Question: I've got a Collection which I represent in a ListView and it is Grouped by OrderID with an Expander.
In the Expander Header I show the OrderID, as well as an Invoice TextBox.
In the actual ListView.View I show the CustomerName, OrderID and an Invoice TextBox.
So each Row of data has it's own Invoice TextBox and each Grouping header had an Invoice TextBox.
When I enter a value into the Group Header Invoice TextBox this automatically updates it's members Invoice TextBoxes. But the individual rows do not update the Grouping Invoice TextBox.

As can be seen from the image (this describes it a lot better)
Now when the user clicks on the "Process Selected Items" button I'd like to be able to have the Collection update with the InvoiceID's from the TextBoxes. So somehow I need to link the grouped rows to the Collection as well as to the GroupHeader row.
Is this possible?
Here is the code:
WPF
'''
<UserControl x:Class="TestGrouping.MainWindowView"
xmlns="http://schemas.microsoft.com/winfx/2006/xaml/presentation"
xmlns:x="http://schemas.microsoft.com/winfx/2006/xaml"
Height="350" Width="525"
xmlns:cal="http://www.caliburnproject.org">
<UserControl.Resources>
<CollectionViewSource x:Key='src' Source="{Binding NewOrders}">
<CollectionViewSource.GroupDescriptions>
<PropertyGroupDescription PropertyName="OrderID" />
</CollectionViewSource.GroupDescriptions>
</CollectionViewSource>
<CollectionViewSource x:Key="OrderGroup" Source="{Binding Path=NewOrders}" />
<Style x:Key="CustomListViewItemStyle" TargetType="{x:Type ListViewItem}">
<Style.Triggers>
<Trigger Property="ItemsControl.AlternationIndex" Value="0">
<Setter Property="Background" Value="#f6f2f2"></Setter>
</Trigger>
</Style.Triggers>
</Style>
</UserControl.Resources>
<Grid x:Name="LayoutRoot" ShowGridLines="False" >
<Grid.RowDefinitions>
<RowDefinition Height="Auto" />
<RowDefinition Height="Auto" />
</Grid.RowDefinitions>
<Button Grid.Column="0" Grid.Row="0" x:Name="ProcessItems" Content="Process Selected Items" HorizontalAlignment="Left" MinWidth="80" cal:Message.Attach="ProcessItems($datacontext)"/>
<ListView ItemsSource="{Binding Source={StaticResource src}}" BorderThickness="1" Grid.Column="0" Grid.Row="1" Height="580">
<ListView.GroupStyle>
<GroupStyle>
<GroupStyle.ContainerStyle>
<Style TargetType="{x:Type GroupItem}">
<Setter Property="Margin" Value="0,0,0,5"/>
<Setter Property="Template">
<Setter.Value>
<ControlTemplate TargetType="{x:Type GroupItem}">
<Expander IsExpanded="{Binding Mode=TwoWay, Path=IsSelected, RelativeSource={RelativeSource AncestorType=ListBoxItem, Mode=FindAncestor}}" BorderBrush="#FFA4B97F" BorderThickness="1,1,1,1" >
<Expander.Header>
<DockPanel>
<TextBlock FontWeight="Bold" Text="OrderID : " Margin="5,0,0,0" />
<TextBlock FontWeight="Bold" Text="{Binding Path=Name}" Margin="5,0,0,0" Width="100"/>
<TextBlock FontWeight="Bold" Text="Count : " Margin="5,0,0,0" />
<TextBlock FontWeight="Bold" Text="{Binding Path=ItemCount}" Margin="5,0,0,0" Width="100"/>
<TextBlock FontWeight="Bold" Text="InvoiceID : " Margin="5,0,0,0" />
<TextBox x:Name="GroupInvoiceID" Margin="5,0,0,0" Width="100" BorderThickness="1" BorderBrush="#FFA4C5E8" />
</DockPanel>
</Expander.Header>
<Expander.Content>
<ItemsPresenter />
</Expander.Content>
</Expander>
</ControlTemplate>
</Setter.Value>
</Setter>
</Style>
</GroupStyle.ContainerStyle>
</GroupStyle>
</ListView.GroupStyle>
<ListView.View>
<GridView AllowsColumnReorder="False" x:Name="GridView1">
<GridViewColumn Header="Customer Name" DisplayMemberBinding="{Binding Path=Customer}" ></GridViewColumn>
<GridViewColumn Header="Order ID" DisplayMemberBinding="{Binding Path=OrderID}" ></GridViewColumn>
<GridViewColumn Header="Invoice ID">
<GridViewColumn.CellTemplate>
<DataTemplate>
<TextBox x:Name="InvoiceID" HorizontalAlignment="Stretch" Width="100" Text="{Binding ElementName=GroupInvoiceID, Path=Text, Mode=OneWay, UpdateSourceTrigger=PropertyChanged}" BorderThickness="1" BorderBrush="#FFA4C5E8" />
</DataTemplate>
</GridViewColumn.CellTemplate>
</GridViewColumn>
</GridView>
</ListView.View>
</ListView>
</Grid>
'''
And here is the code:
'''
using System;
using System.Collections.Generic;
using System.Linq;
using System.Text;
using Caliburn.Micro;
using System.Collections.ObjectModel;
using System.Windows;
namespace TestGrouping
{
public class MainWindowViewModel : Conductor<object>
{
public MainWindowViewModel() {
List<OrderViewModel> all = new List<OrderViewModel>();
OrderViewModel ovm = new OrderViewModel();
ovm.ID = 1;
ovm.Customer = "cust1";
ovm.OrderID = "0001";
all.Add(ovm);
ovm = new OrderViewModel();
ovm.ID = 2;
ovm.Customer = "cust2";
ovm.OrderID = "0001";
all.Add(ovm);
ovm = new OrderViewModel();
ovm.ID = 3;
ovm.Customer = "cust3";
ovm.OrderID = "0002";
all.Add(ovm);
ovm = new OrderViewModel();
ovm.ID = 4;
ovm.Customer = "cust3";
ovm.OrderID = "0003";
all.Add(ovm);
this.NewOrders = new ObservableCollection<OrderViewModel>(all);
this.NotifyOfPropertyChange(() => this.NewOrders);
}
public ObservableCollection<OrderViewModel> NewOrders { get; private set; }
public void ProcessItems(object obj)
{
}
}
public class OrderViewModel
{
public OrderViewModel()
{
}
int _ID;
public int ID
{
get { return _ID; }
set
{
if (value == _ID)
return;
_ID = value;
}
}
string _Customer;
public string Customer
{
get { return _Customer; }
set
{
if (value == _Customer)
return;
_Customer = value;
}
}
string _OrderID;
public string OrderID
{
get { return _OrderID; }
set
{
if (value == _OrderID)
return;
_OrderID = value;
}
}
string _InvoiceNumber;
public string InvoiceNumber
{
get { return _InvoiceNumber; }
set
{
if (value == _InvoiceNumber)
return;
_InvoiceNumber = value;
}
}
}
}
'''
I know this is quite long but I've tried to provide as much information as possible.
Any help would be great, or any pointers in the right direction.
And shout if there is any information I have missed out.
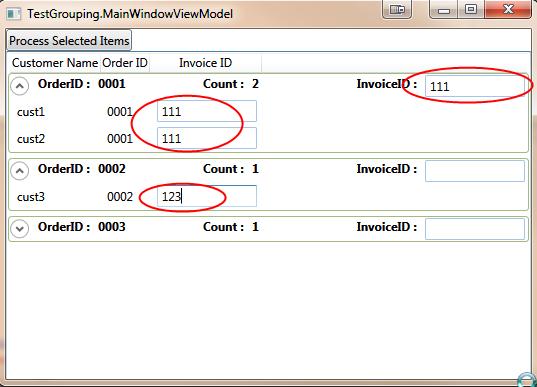
Answer: I have managed to figure this out - may not be the most elegant, but I think it works.
I added a Change event to the item TextBox which will update the collection.
So my Listview.View is now as follows:
'''
<ListView.View>
<GridView AllowsColumnReorder="False" x:Name="GridView1">
<GridViewColumn Header="Customer Name" DisplayMemberBinding="{Binding Path=Customer}" ></GridViewColumn>
<GridViewColumn Header="Order ID" DisplayMemberBinding="{Binding Path=OrderID}" ></GridViewColumn>
<GridViewColumn Header="Invoice ID">
<GridViewColumn.CellTemplate>
<DataTemplate>
<TextBox x:Name="InvoiceID" HorizontalAlignment="Stretch" Width="100" Text="{Binding ElementName=GroupInvoiceID, Path=Text, Mode=OneWay, UpdateSourceTrigger=PropertyChanged}" BorderThickness="1" BorderBrush="#FFA4C5E8"
cal:Message.Attach="[Event TextChanged]=[Action InvoiceID_TextChanged($datacontext, $eventArgs)]" />
</DataTemplate>
</GridViewColumn.CellTemplate>
</GridViewColumn>
</GridView>
</ListView.View>
'''
And I added the following code to the ModelView
'''
public void InvoiceID_TextChanged(object obj, RoutedEventArgs e)
{
OrderViewModel ovm = obj as OrderViewModel;
string invoiceIDText = (e.OriginalSource as TextBox).Text;
foreach (OrderViewModel o in NewOrders)
{
if (o.ID == ovm.ID)
{
o.InvoiceNumber = invoiceIDText;
}
}
}
'''
This updates the collection "NewOrders" with the correct InvoiceNumber. Once the "Process Items" button is clicked the collection has been updated and can now be persisted to the database.
I hope this helps someone.